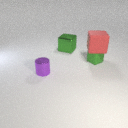
large green metal cube to the right of small purple metal cylinder